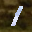
Label: 1